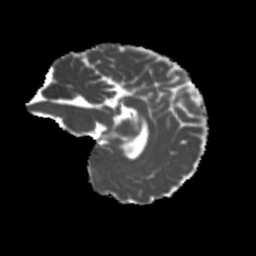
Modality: MD
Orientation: sagittal
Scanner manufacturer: siemens
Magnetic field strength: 3 T
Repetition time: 4 s
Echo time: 0.0594 s